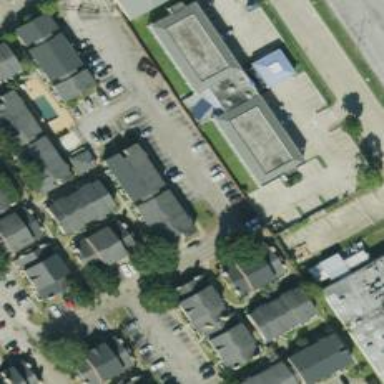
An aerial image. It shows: Motel building.